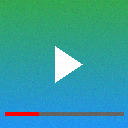
Screen state: on